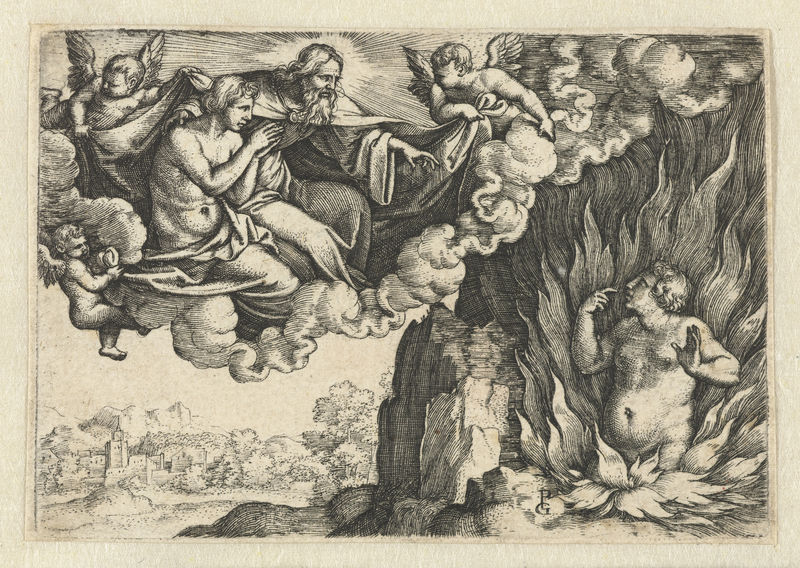
Titel: Rijke man in de hel en Lazarus in de hemel bij Abraham
Künstler: Georg Pencz
Standort: Amsterdam
Institution: Rijksmuseum
Schlagwörter: felsen, feuer, gott, himmel, mann, nackt, wolken, bäume, landschaft, stadt, brust, zeichnung, blick, wolke, mensch, vater, engel, ort, grafik, bauch, ortschaft, flammen, stich, beten, anschauen, heiligenschein, fegefeuer, hilfe, sünde, sohn, retten, verbrennen, sünder